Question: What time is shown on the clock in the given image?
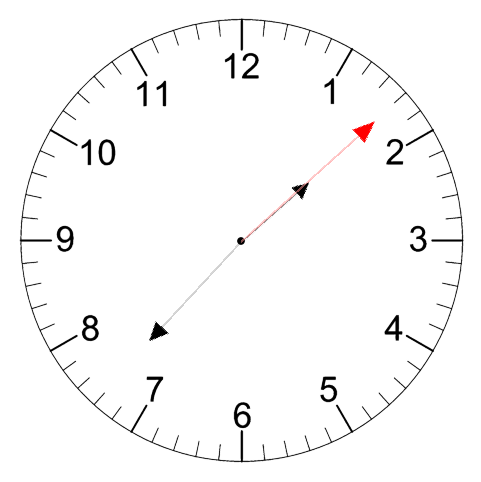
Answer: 01:37:08